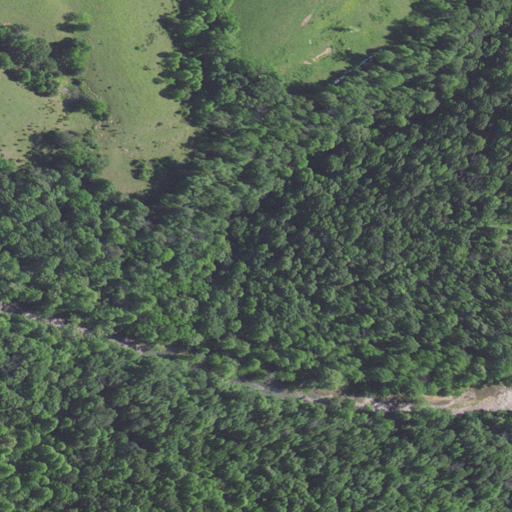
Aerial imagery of valley in Kentucky named Simpson Hollow containing deciduous forest, pasture, and mixed forest